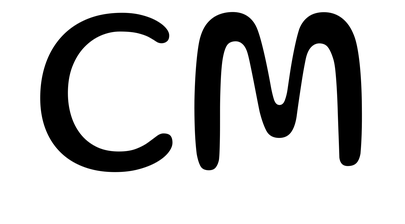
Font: Gluten_Light